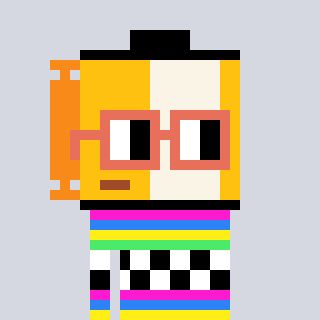
a pixel art character with square orange glasses, a film roll-shaped head and a grayscale-colored body on a cool background